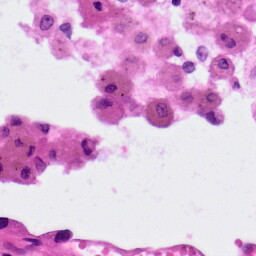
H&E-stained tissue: Lung